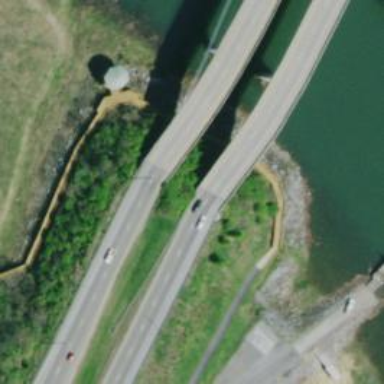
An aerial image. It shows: Trunk road bridge.